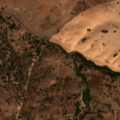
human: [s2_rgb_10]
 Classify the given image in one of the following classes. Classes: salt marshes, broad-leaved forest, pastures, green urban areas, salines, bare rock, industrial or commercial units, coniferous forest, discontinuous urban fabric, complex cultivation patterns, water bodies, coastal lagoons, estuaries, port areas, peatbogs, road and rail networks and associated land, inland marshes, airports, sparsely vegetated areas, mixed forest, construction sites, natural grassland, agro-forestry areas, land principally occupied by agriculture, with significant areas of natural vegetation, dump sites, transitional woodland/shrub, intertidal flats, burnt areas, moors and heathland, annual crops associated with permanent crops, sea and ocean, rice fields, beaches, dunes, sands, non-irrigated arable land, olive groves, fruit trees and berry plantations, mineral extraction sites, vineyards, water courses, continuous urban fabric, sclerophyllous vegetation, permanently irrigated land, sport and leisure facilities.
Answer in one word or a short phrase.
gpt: non-irrigated arable land, agro-forestry areas, broad-leaved forest, transitional woodland/shrub